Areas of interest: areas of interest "Xi'an Press Media Group"
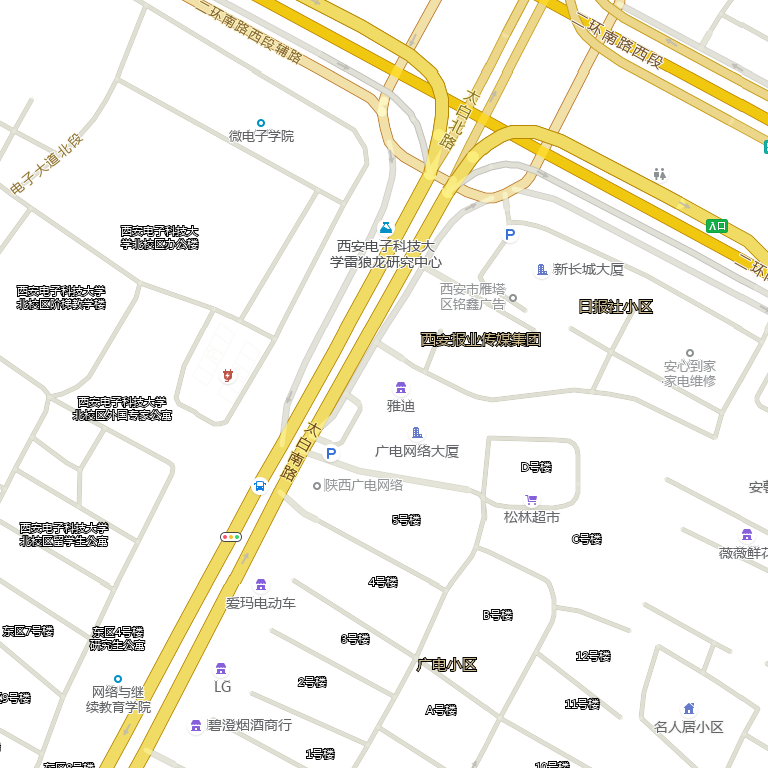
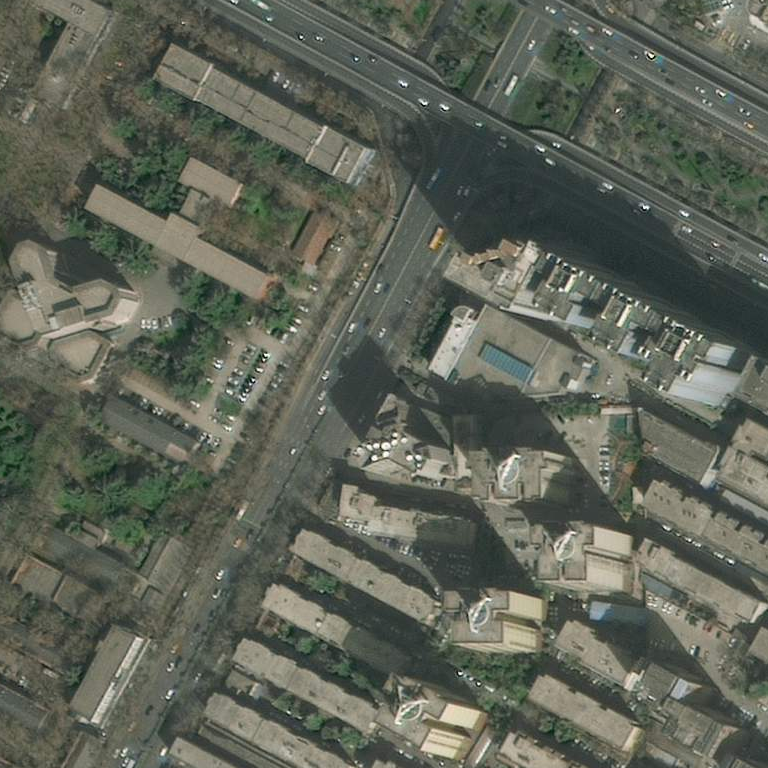